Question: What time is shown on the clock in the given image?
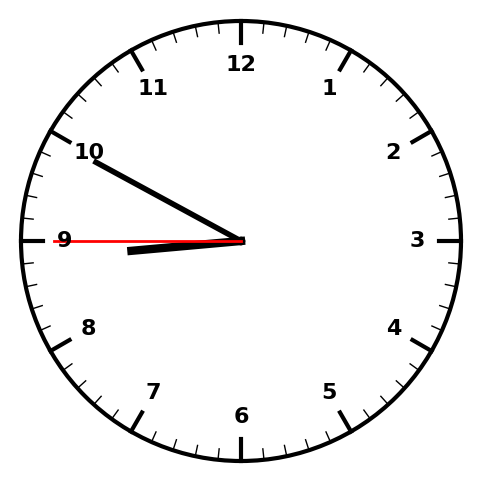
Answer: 08:49:45